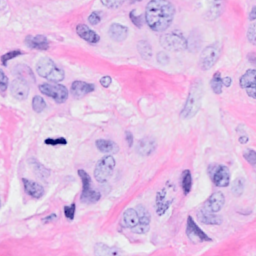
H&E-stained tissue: Breast